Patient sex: M
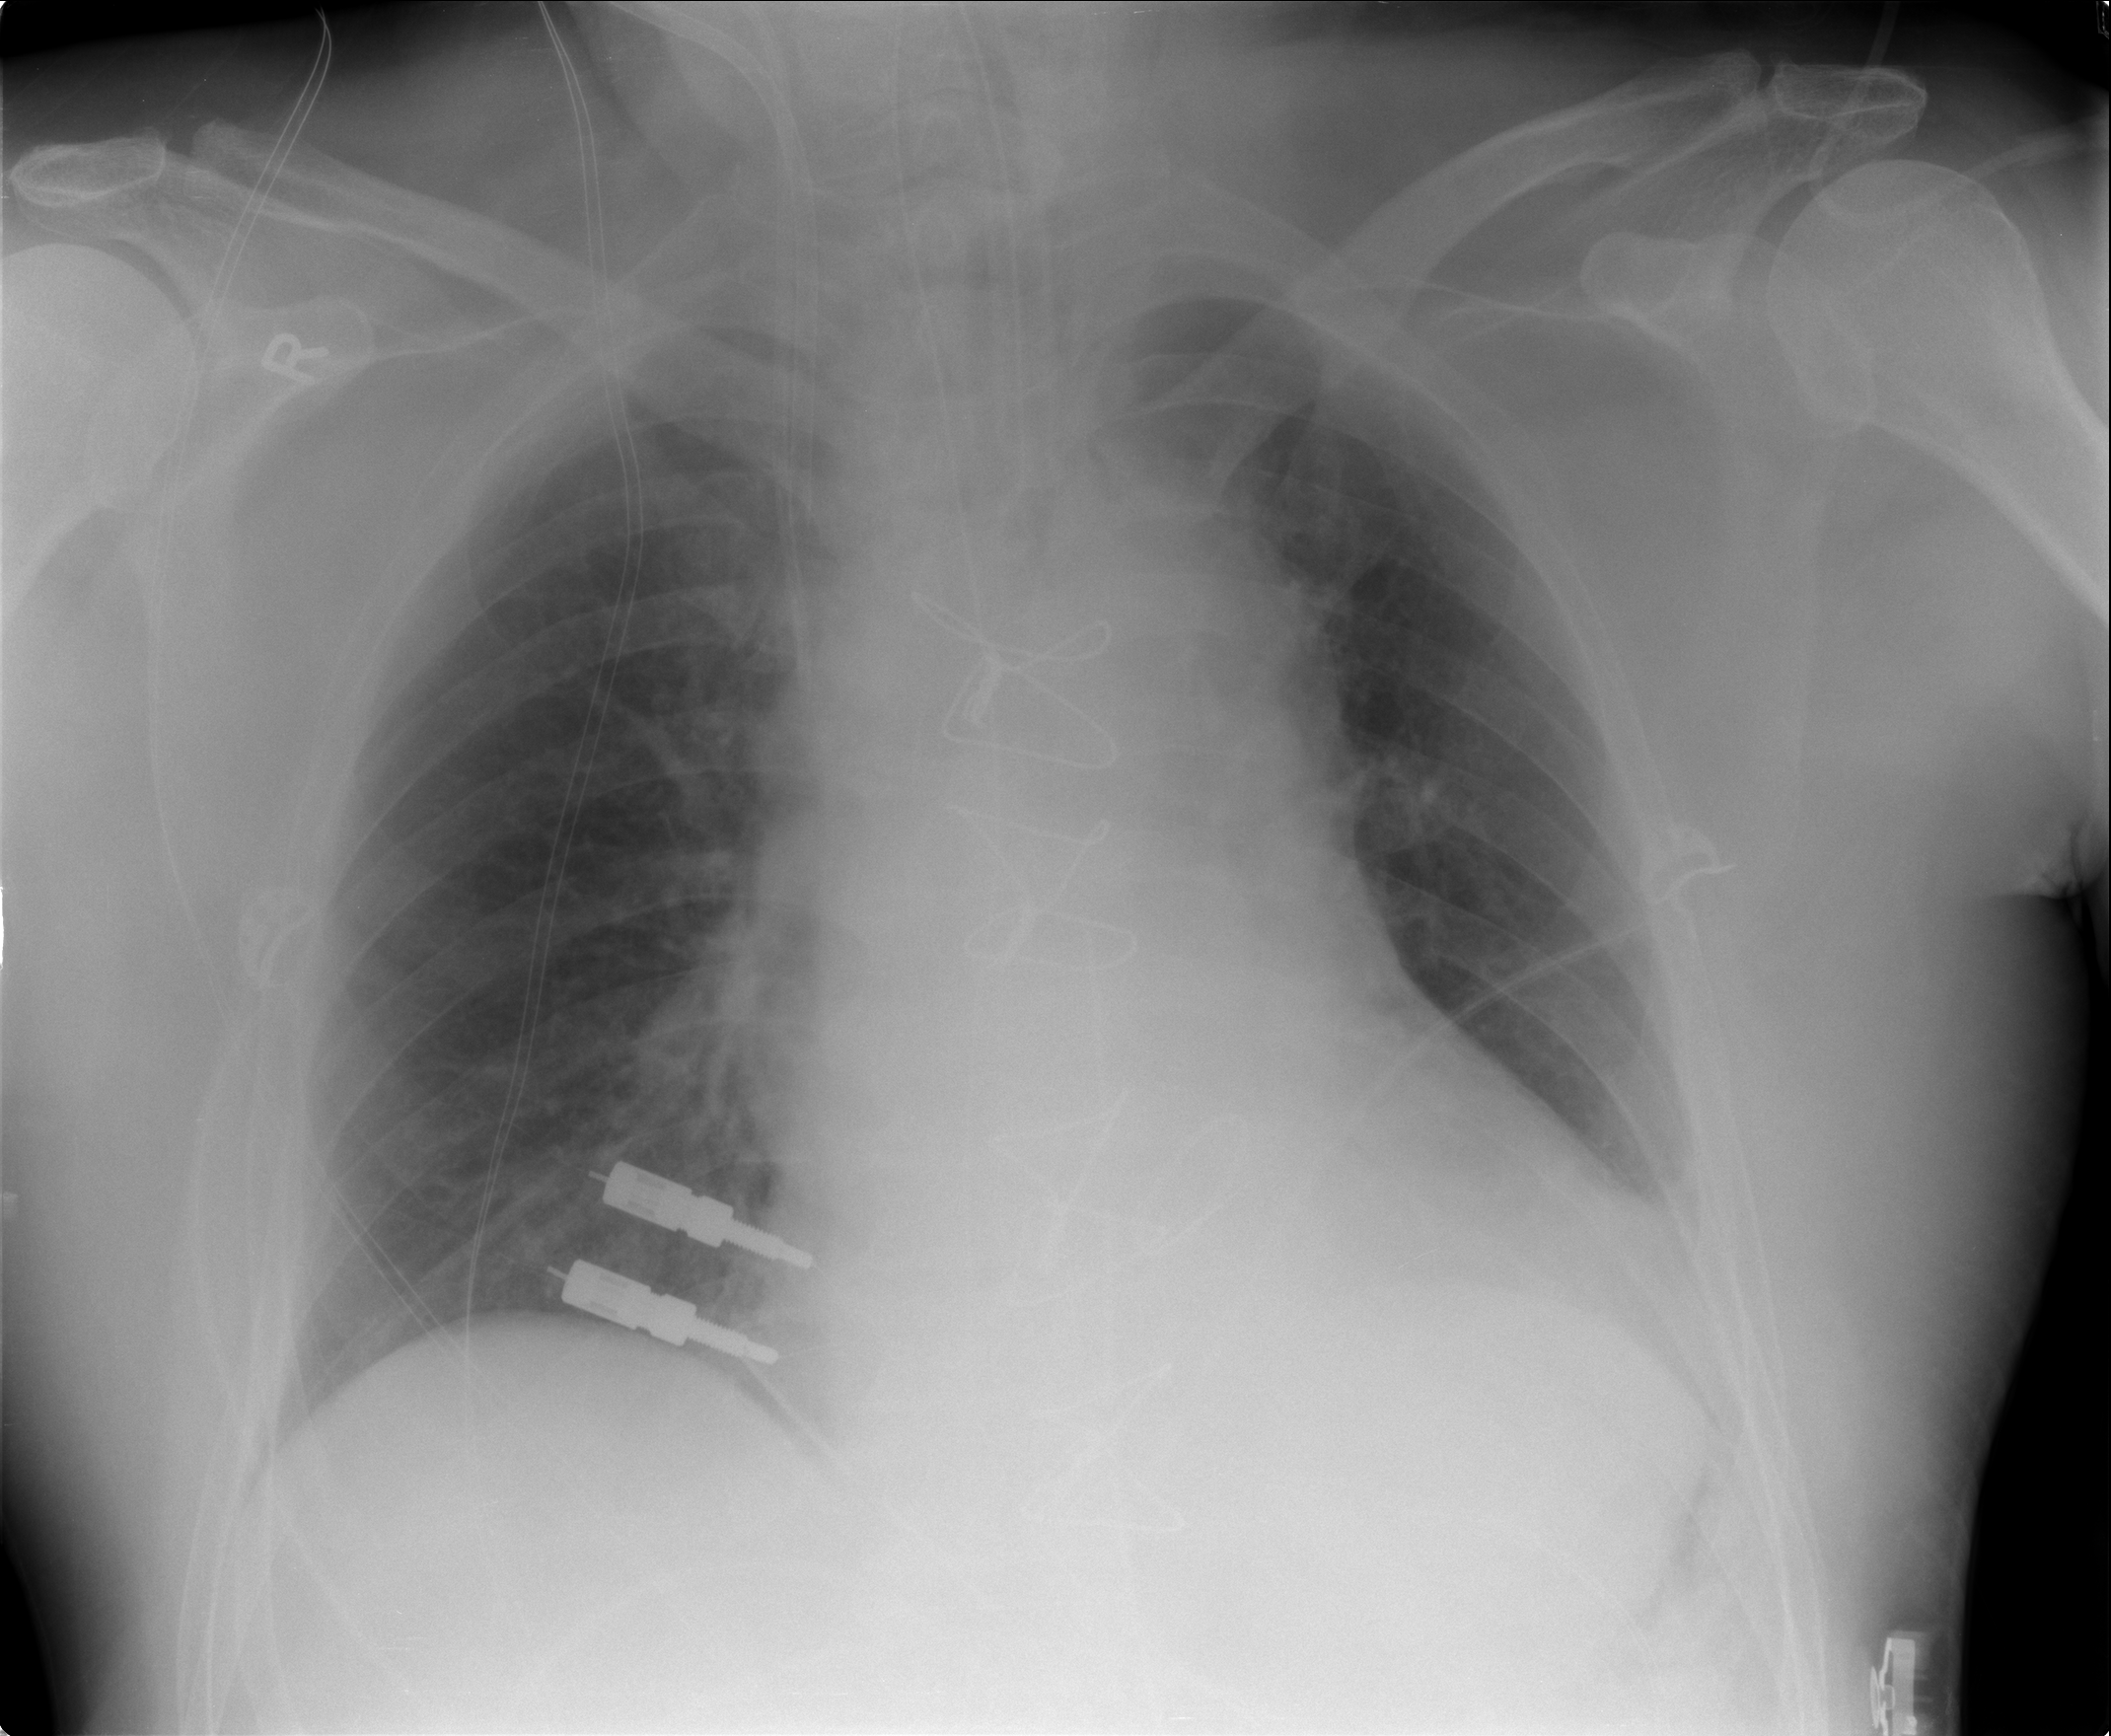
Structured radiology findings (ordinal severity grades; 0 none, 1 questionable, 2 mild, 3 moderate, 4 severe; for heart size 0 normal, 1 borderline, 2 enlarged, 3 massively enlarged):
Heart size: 0
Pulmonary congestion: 0
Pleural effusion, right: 0
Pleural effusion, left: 1
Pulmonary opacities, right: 0
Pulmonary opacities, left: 0
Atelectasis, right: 0
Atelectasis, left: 1